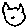
Label: cat